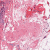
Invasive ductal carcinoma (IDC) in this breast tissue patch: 0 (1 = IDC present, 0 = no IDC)